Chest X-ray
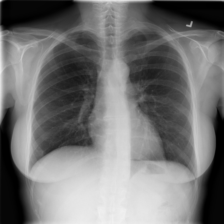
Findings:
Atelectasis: negative
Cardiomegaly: negative
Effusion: negative
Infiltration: negative
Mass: negative
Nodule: negative
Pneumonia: negative
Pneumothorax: negative
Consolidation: negative
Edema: negative
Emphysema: negative
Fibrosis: negative
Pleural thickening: negative
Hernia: negative